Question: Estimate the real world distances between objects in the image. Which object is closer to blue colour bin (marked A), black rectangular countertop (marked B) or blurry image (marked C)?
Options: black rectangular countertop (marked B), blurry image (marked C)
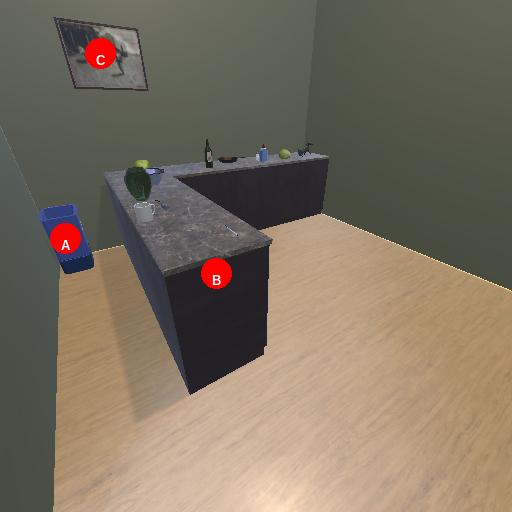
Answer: black rectangular countertop (marked B)